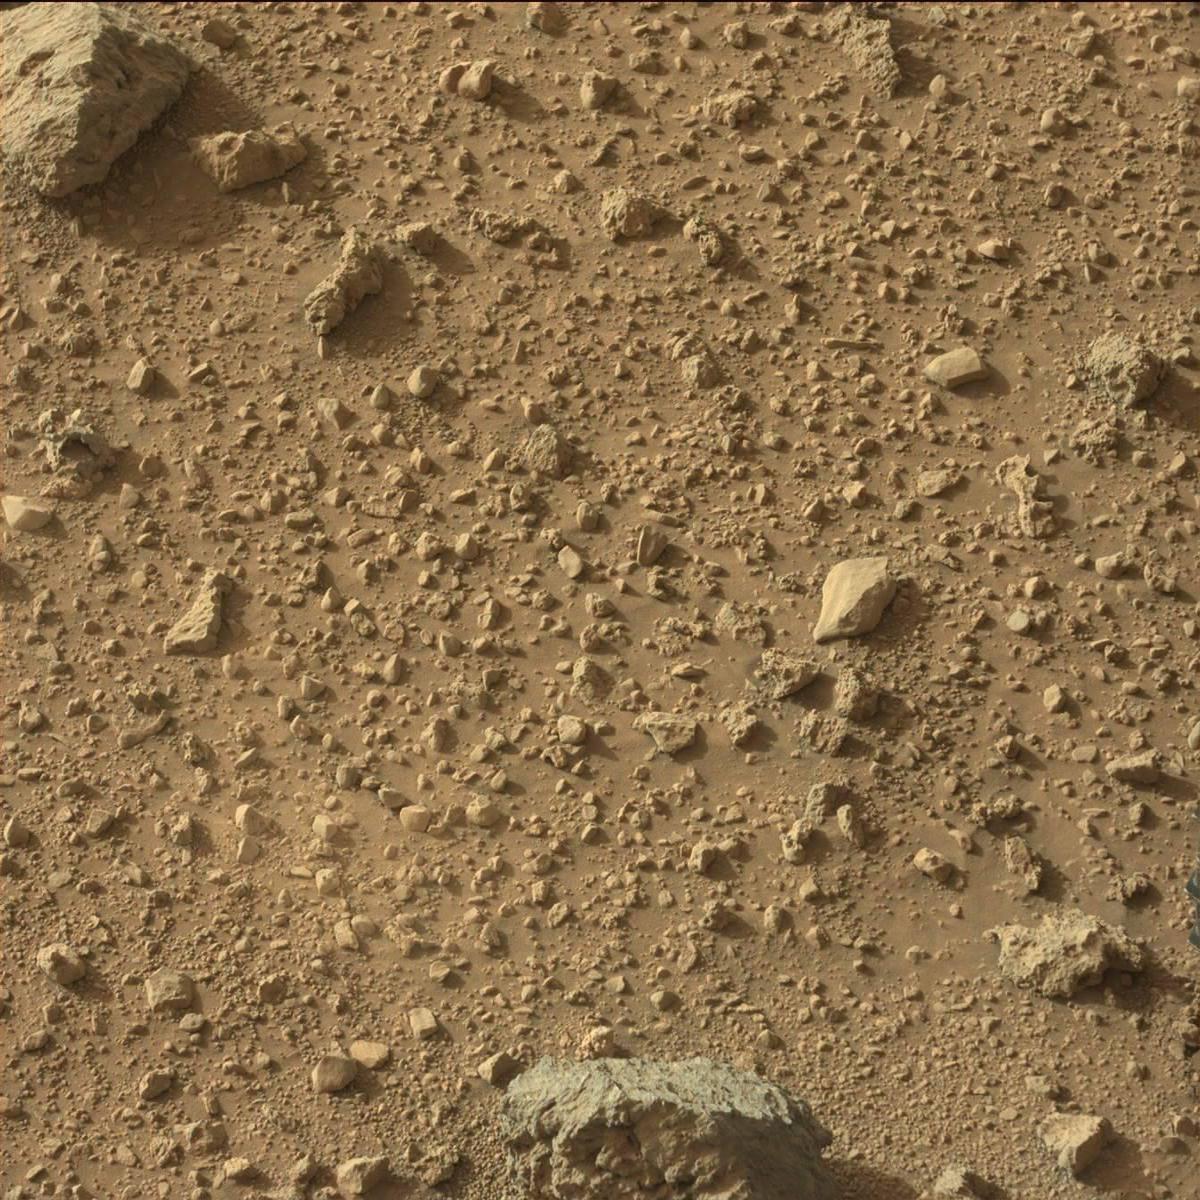
Terrain classes present: Bedrock, Rock, Rover, Sand / Soil